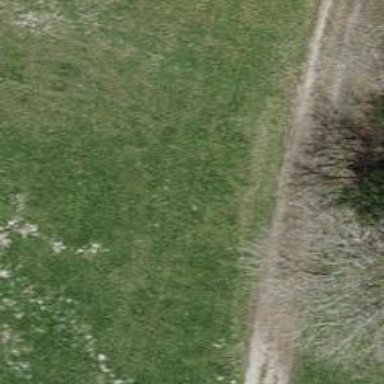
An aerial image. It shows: Grass track.